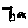
Label: star